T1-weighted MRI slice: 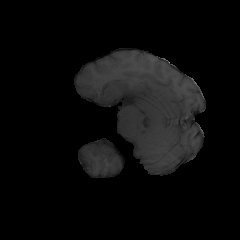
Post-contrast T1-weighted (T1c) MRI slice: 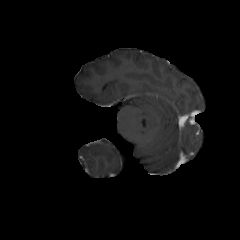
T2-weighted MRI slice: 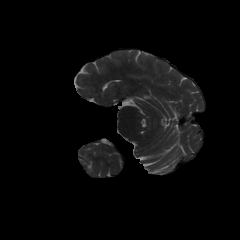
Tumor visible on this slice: no